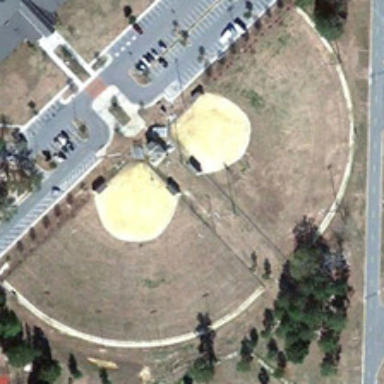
Two baseball fields are near several green trees and a parking lot .